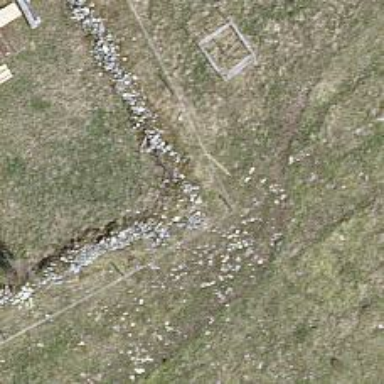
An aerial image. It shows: Dry stone wall barrier.